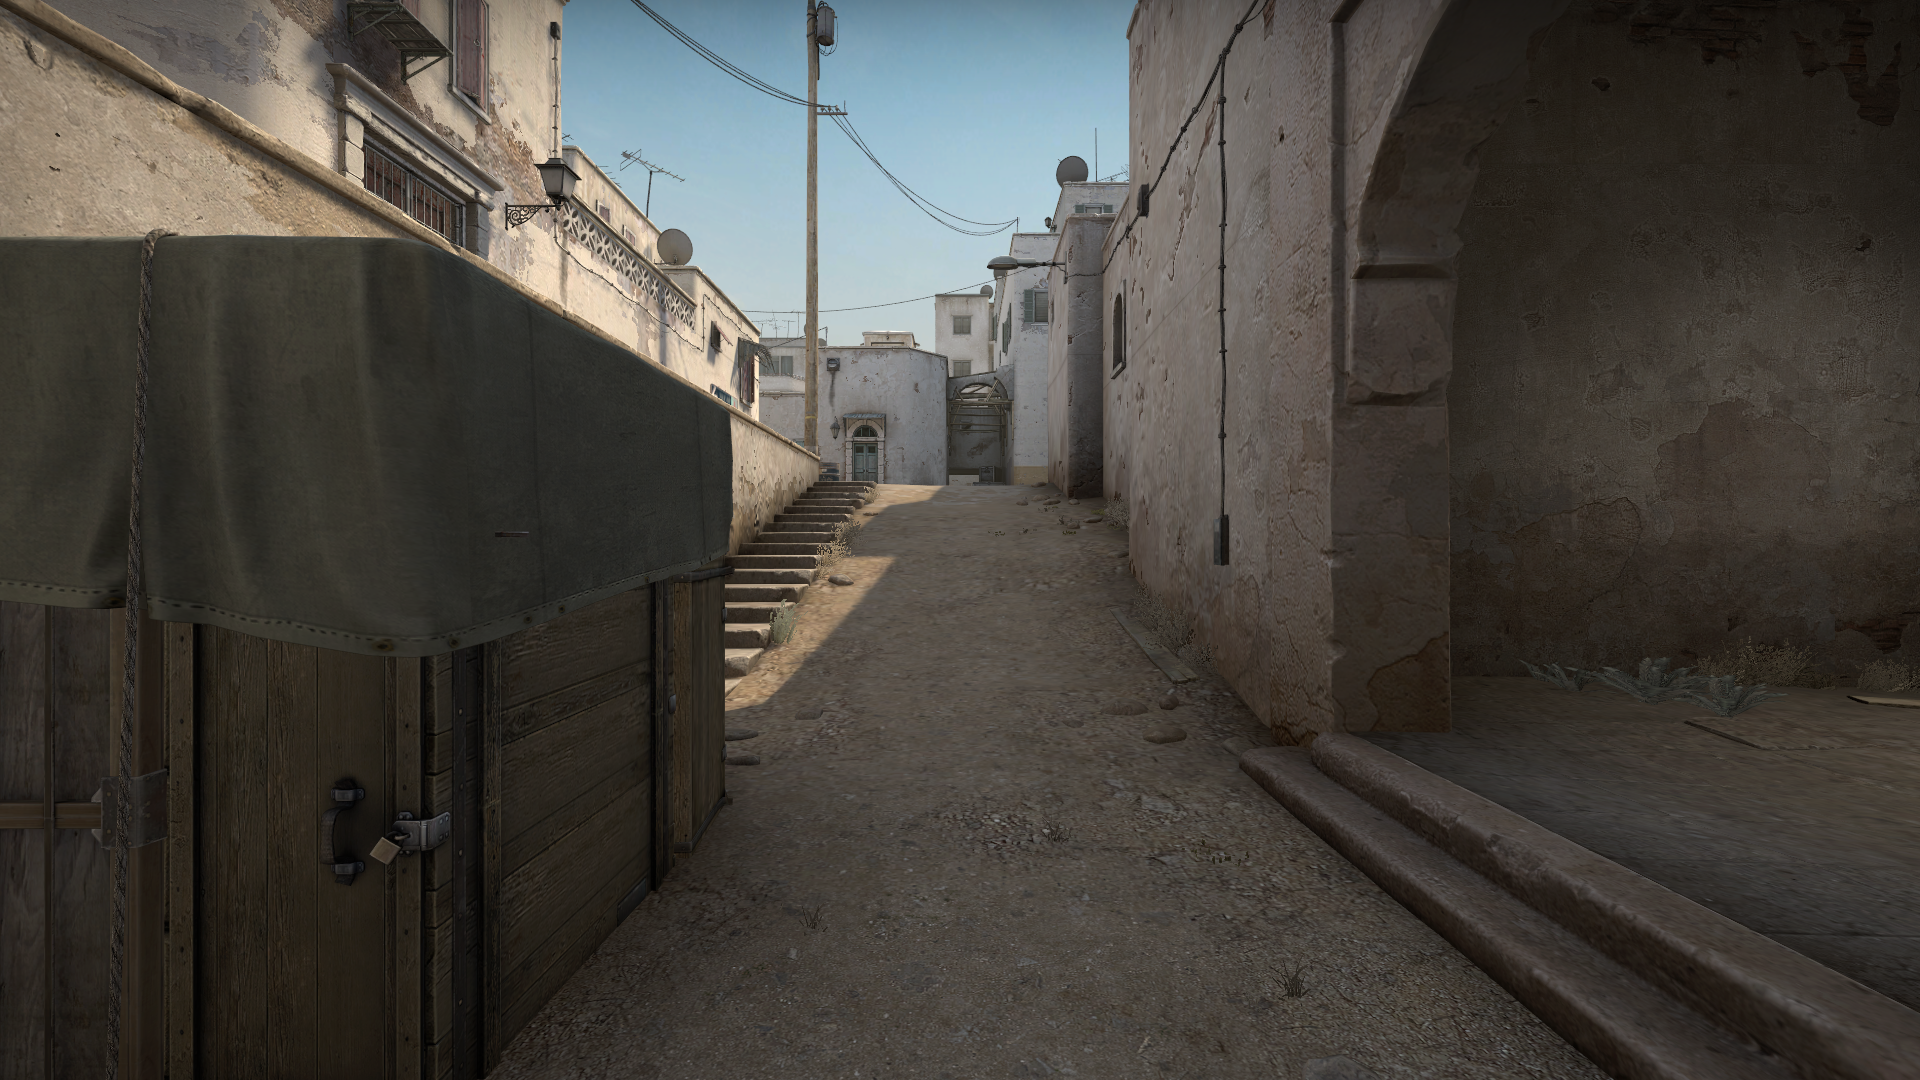
Map: de_dust2